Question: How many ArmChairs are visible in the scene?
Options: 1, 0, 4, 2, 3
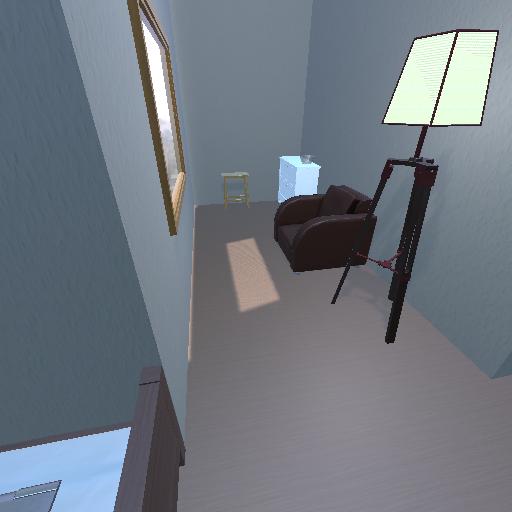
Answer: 1